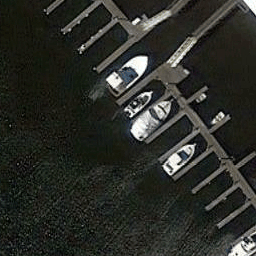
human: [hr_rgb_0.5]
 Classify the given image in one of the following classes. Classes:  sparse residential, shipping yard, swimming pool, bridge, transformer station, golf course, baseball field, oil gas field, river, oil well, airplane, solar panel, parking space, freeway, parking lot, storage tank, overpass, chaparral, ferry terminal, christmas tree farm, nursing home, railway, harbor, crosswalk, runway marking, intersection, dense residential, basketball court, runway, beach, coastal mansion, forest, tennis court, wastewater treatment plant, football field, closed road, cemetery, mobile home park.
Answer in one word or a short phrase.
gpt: harbor